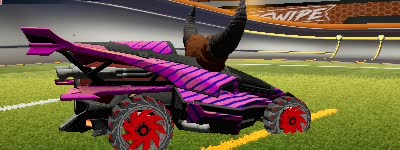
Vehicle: aftershock